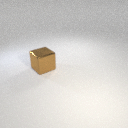
large brown metal cube